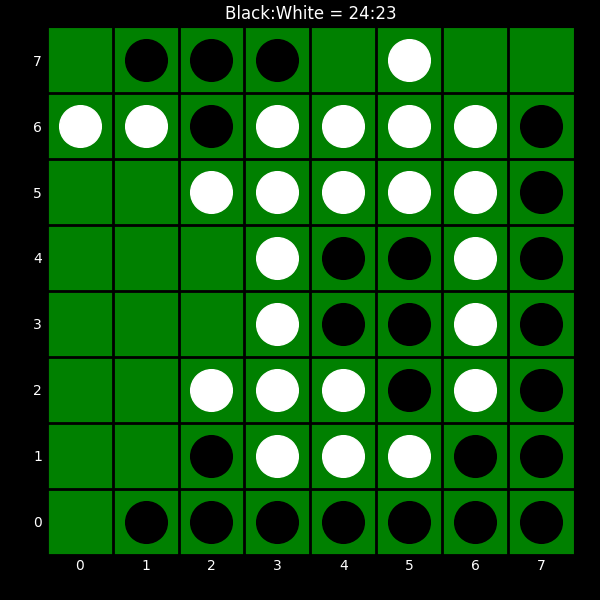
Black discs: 24
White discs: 23